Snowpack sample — Loveland Pass, Silver Plume, Colorado, USA (1/12/25, 11:40 AM MST)
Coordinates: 39.66, -105.88
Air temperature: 7 °F
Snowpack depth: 140 cm
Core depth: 10 cm
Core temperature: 41 °F
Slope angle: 11°, slope face: 30°
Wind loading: high
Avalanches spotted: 2
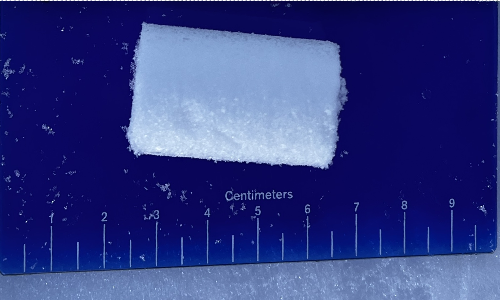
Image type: core
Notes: Pilot using slightly modified coring method that took too large segment for snow profile picturing, advised not to use in higher level models. Two avalanche on south face nearby, partially cloudy with light snow in the last 24 hours. Lots of wind loading on eastern features.